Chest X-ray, PA view. Patient: 43 years old, sex M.
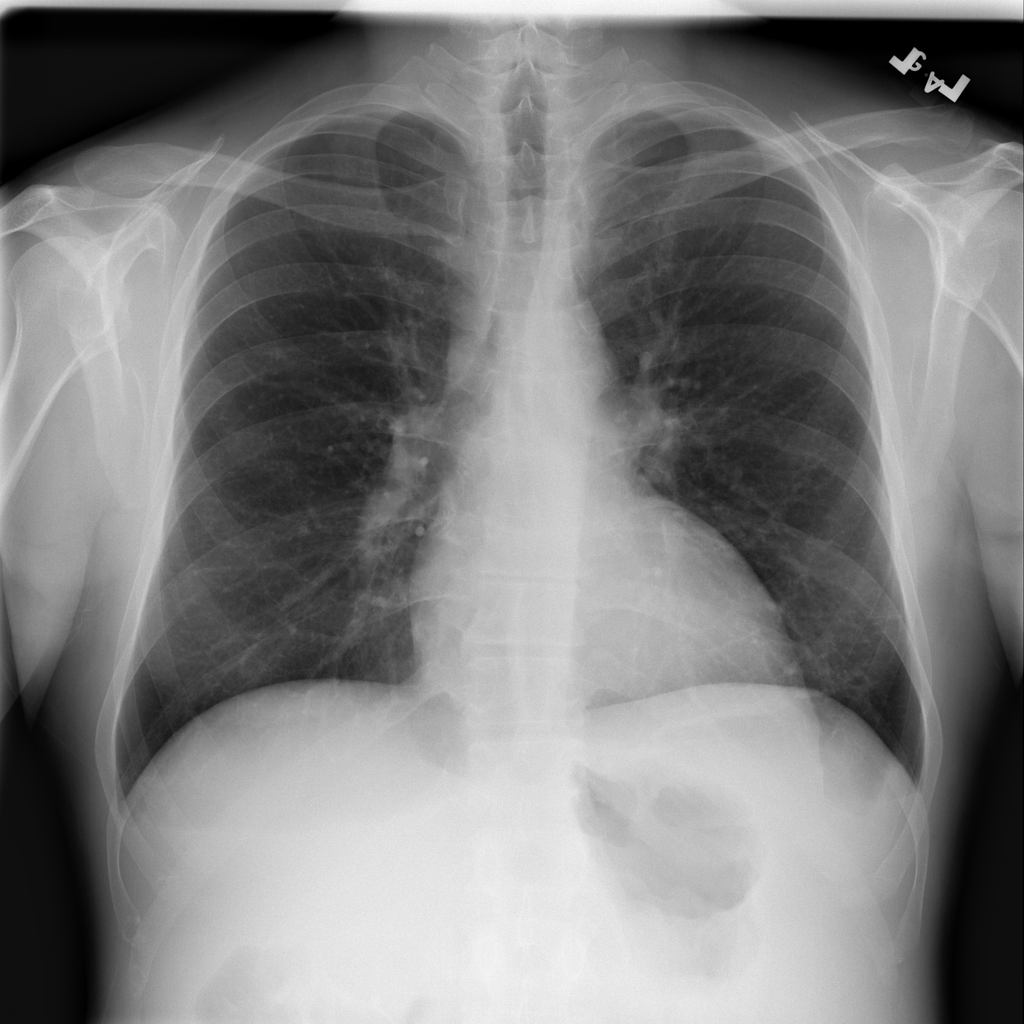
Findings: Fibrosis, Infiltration